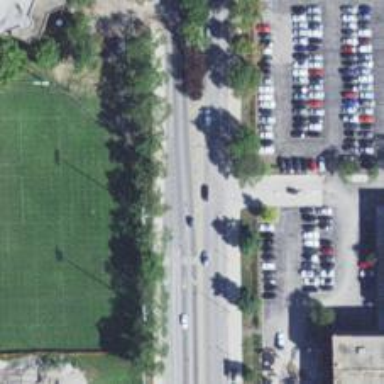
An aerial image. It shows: Secondary road with separate asphalt sidewalks.